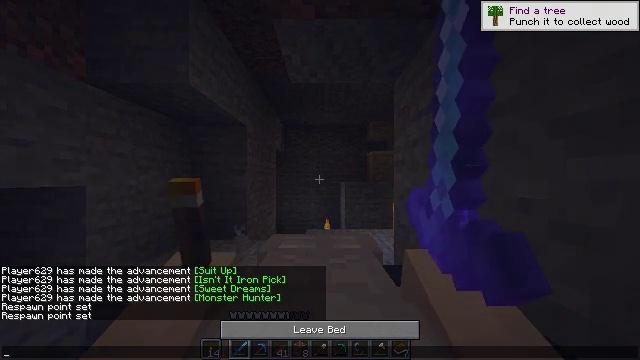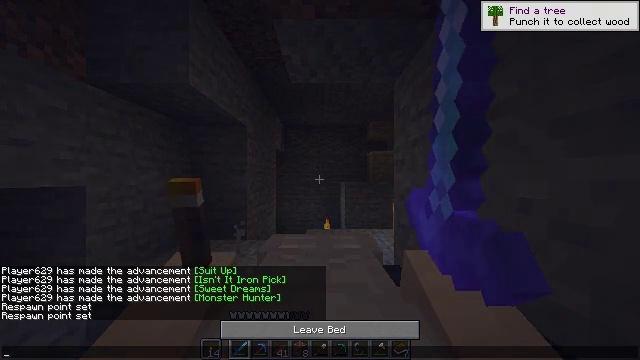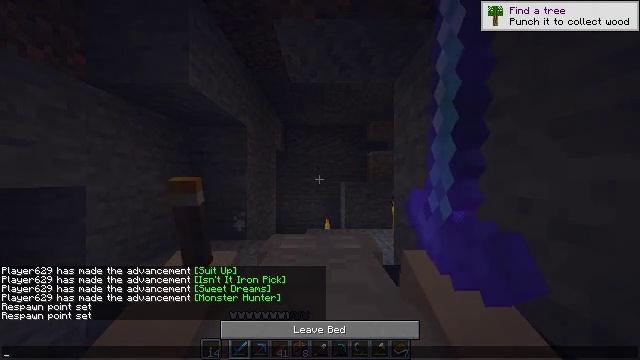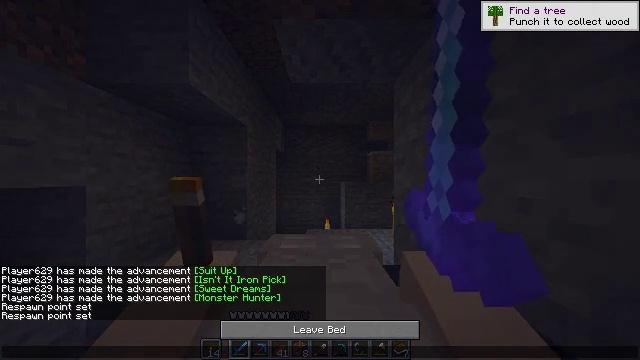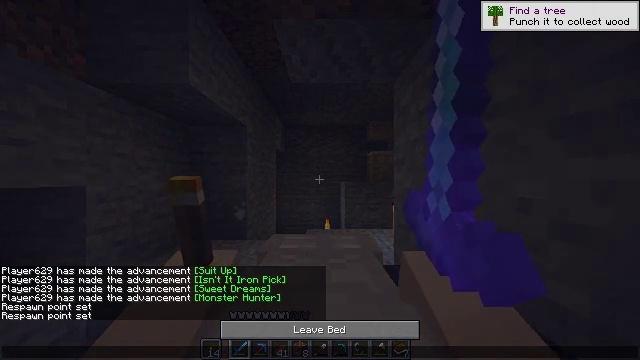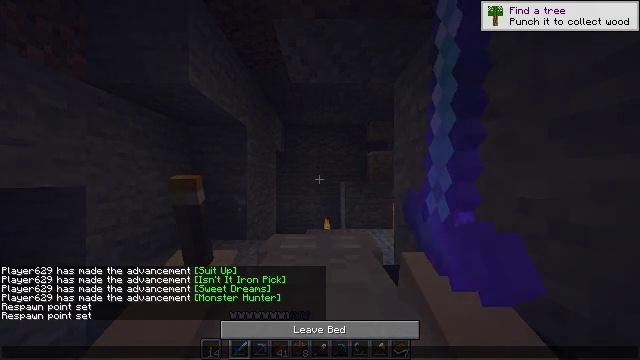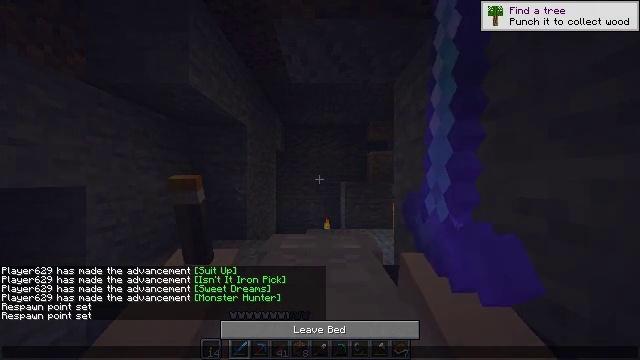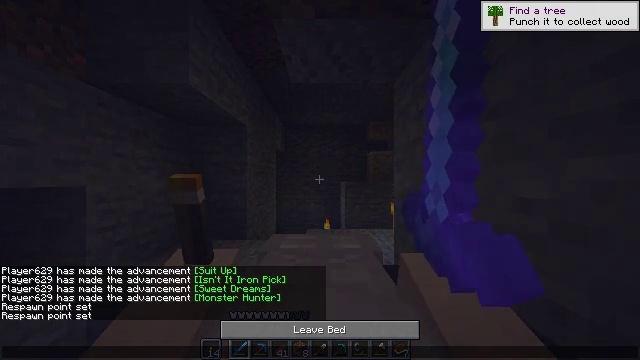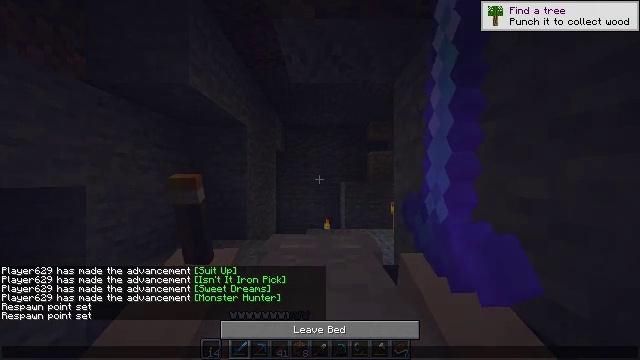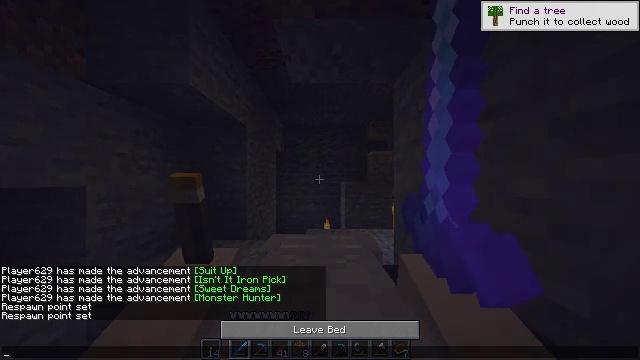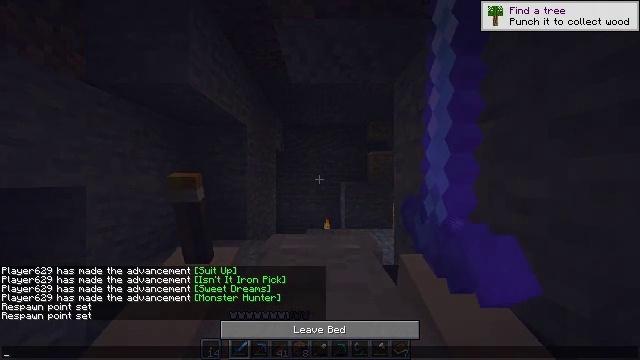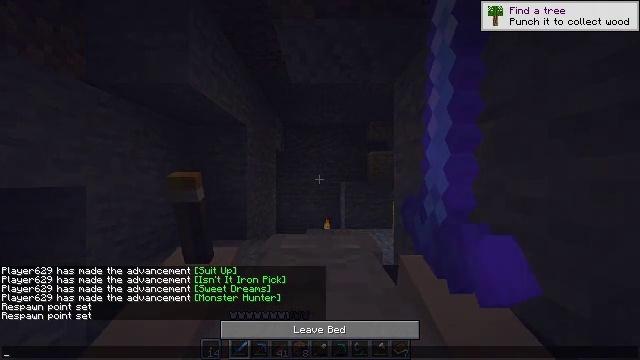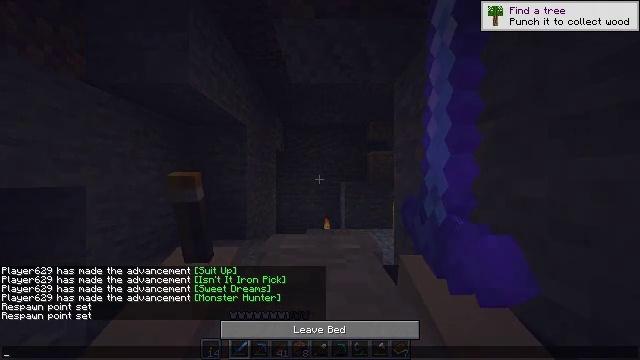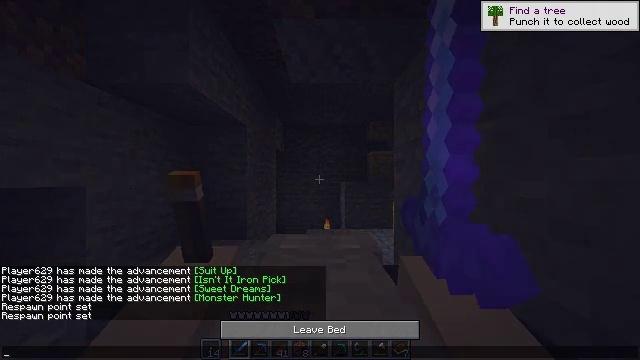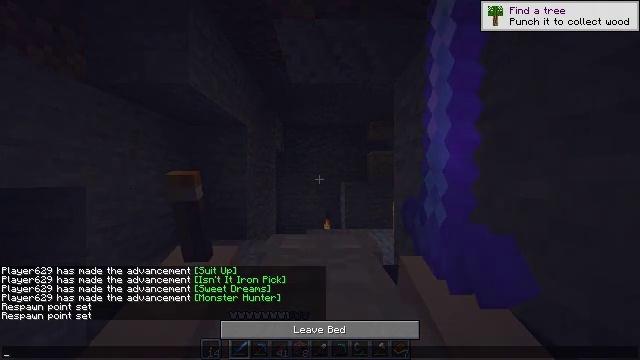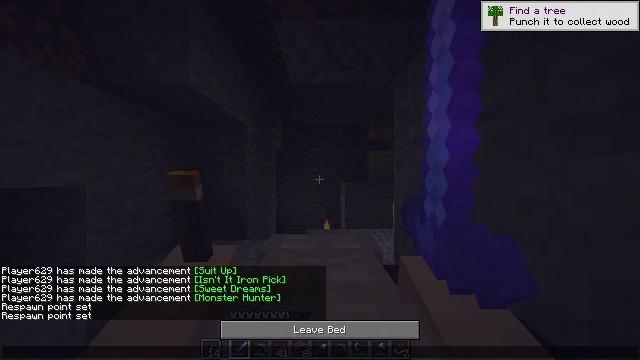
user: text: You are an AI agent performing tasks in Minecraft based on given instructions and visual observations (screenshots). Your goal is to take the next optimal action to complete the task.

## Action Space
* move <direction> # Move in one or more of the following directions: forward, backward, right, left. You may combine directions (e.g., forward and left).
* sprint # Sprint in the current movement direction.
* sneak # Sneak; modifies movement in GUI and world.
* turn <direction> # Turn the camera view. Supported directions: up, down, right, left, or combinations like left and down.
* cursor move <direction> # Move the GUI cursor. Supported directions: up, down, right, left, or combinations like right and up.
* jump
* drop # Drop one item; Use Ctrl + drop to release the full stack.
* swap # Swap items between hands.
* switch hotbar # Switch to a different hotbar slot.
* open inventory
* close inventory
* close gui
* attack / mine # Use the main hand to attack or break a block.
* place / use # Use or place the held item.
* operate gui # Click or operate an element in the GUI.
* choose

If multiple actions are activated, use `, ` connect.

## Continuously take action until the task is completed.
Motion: motion action
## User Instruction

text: Craft smooth sandstone from sandstone blocks.
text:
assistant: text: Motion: no_op
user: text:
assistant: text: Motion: no_op
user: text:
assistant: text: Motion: no_op
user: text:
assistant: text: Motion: no_op
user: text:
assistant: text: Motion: no_op
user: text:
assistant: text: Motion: no_op
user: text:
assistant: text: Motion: no_op
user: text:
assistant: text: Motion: no_op
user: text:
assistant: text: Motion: no_op
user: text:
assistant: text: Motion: no_op
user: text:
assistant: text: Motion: no_op
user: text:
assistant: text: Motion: no_op
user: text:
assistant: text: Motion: no_op
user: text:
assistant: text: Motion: no_op
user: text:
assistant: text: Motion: no_op
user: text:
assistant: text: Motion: no_op
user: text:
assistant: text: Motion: no_op
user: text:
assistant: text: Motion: no_op
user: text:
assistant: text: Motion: no_op
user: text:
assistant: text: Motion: no_op
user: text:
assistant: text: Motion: no_op
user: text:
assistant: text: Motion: no_op
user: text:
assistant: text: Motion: no_op
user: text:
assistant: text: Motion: no_op
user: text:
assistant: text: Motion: no_op
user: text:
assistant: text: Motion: no_op
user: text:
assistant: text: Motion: no_op
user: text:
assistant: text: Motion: no_op
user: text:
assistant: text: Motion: no_op
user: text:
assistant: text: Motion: no_op